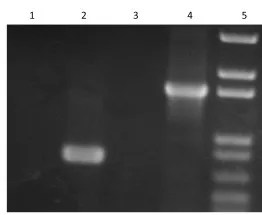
PCR amplification of the variable regions of class 1 and class 2 integrons. (a) Class 1 integron-variable regions amplified using Lev5'CS and Lev3'CS primers. (c) Cassette content and orientation of the K01 integron amplified in (A), as predicted from the DNA sequence.
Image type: pathology (fish)